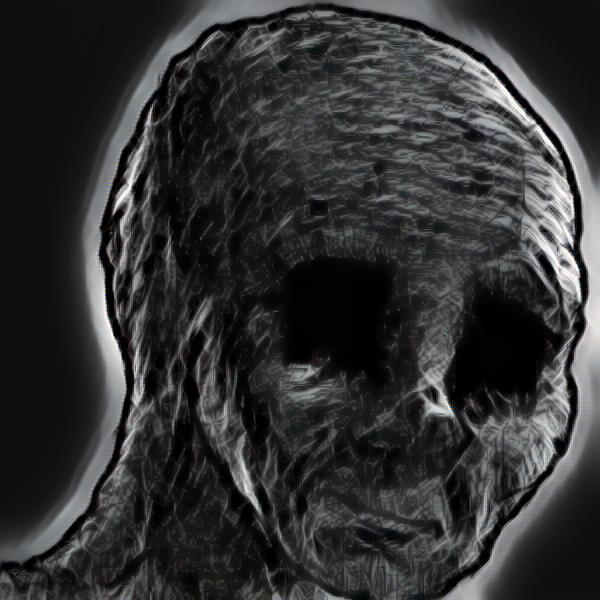
Label: 5_Wojak_with_Background